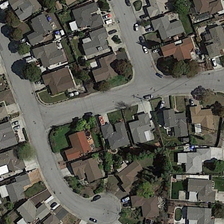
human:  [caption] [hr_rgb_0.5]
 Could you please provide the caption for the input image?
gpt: the residential buildings on both sides of the road are neatly arranged .

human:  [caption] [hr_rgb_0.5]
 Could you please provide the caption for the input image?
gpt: many buildings and some green sparsely distributed trees are in a dense residential area .

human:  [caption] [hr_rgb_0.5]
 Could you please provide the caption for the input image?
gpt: many buildings and some green sparsely distributed trees are in a dense residential area .

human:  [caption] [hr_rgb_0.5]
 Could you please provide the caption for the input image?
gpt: residential buildings are neatly arranged in different colors .

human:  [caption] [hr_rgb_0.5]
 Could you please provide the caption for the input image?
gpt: the residential buildings on both sides of the road are neatly arranged .